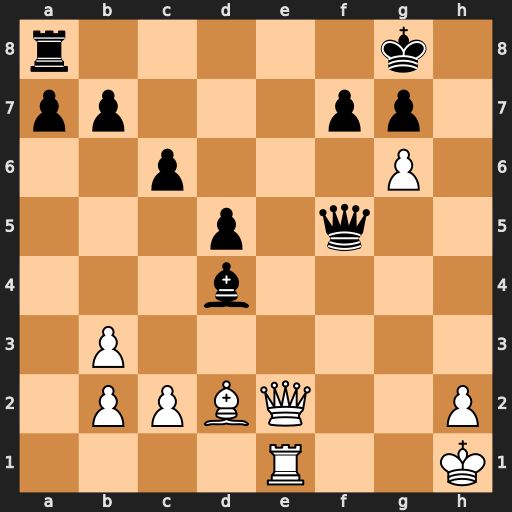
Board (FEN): r5k1/pp3pp1/2p3P1/3p1q2/3b4/1P6/1PPBQ2P/4R2K
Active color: w
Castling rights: -
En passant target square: -
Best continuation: Qe8+ Rxe8 Rxe8#